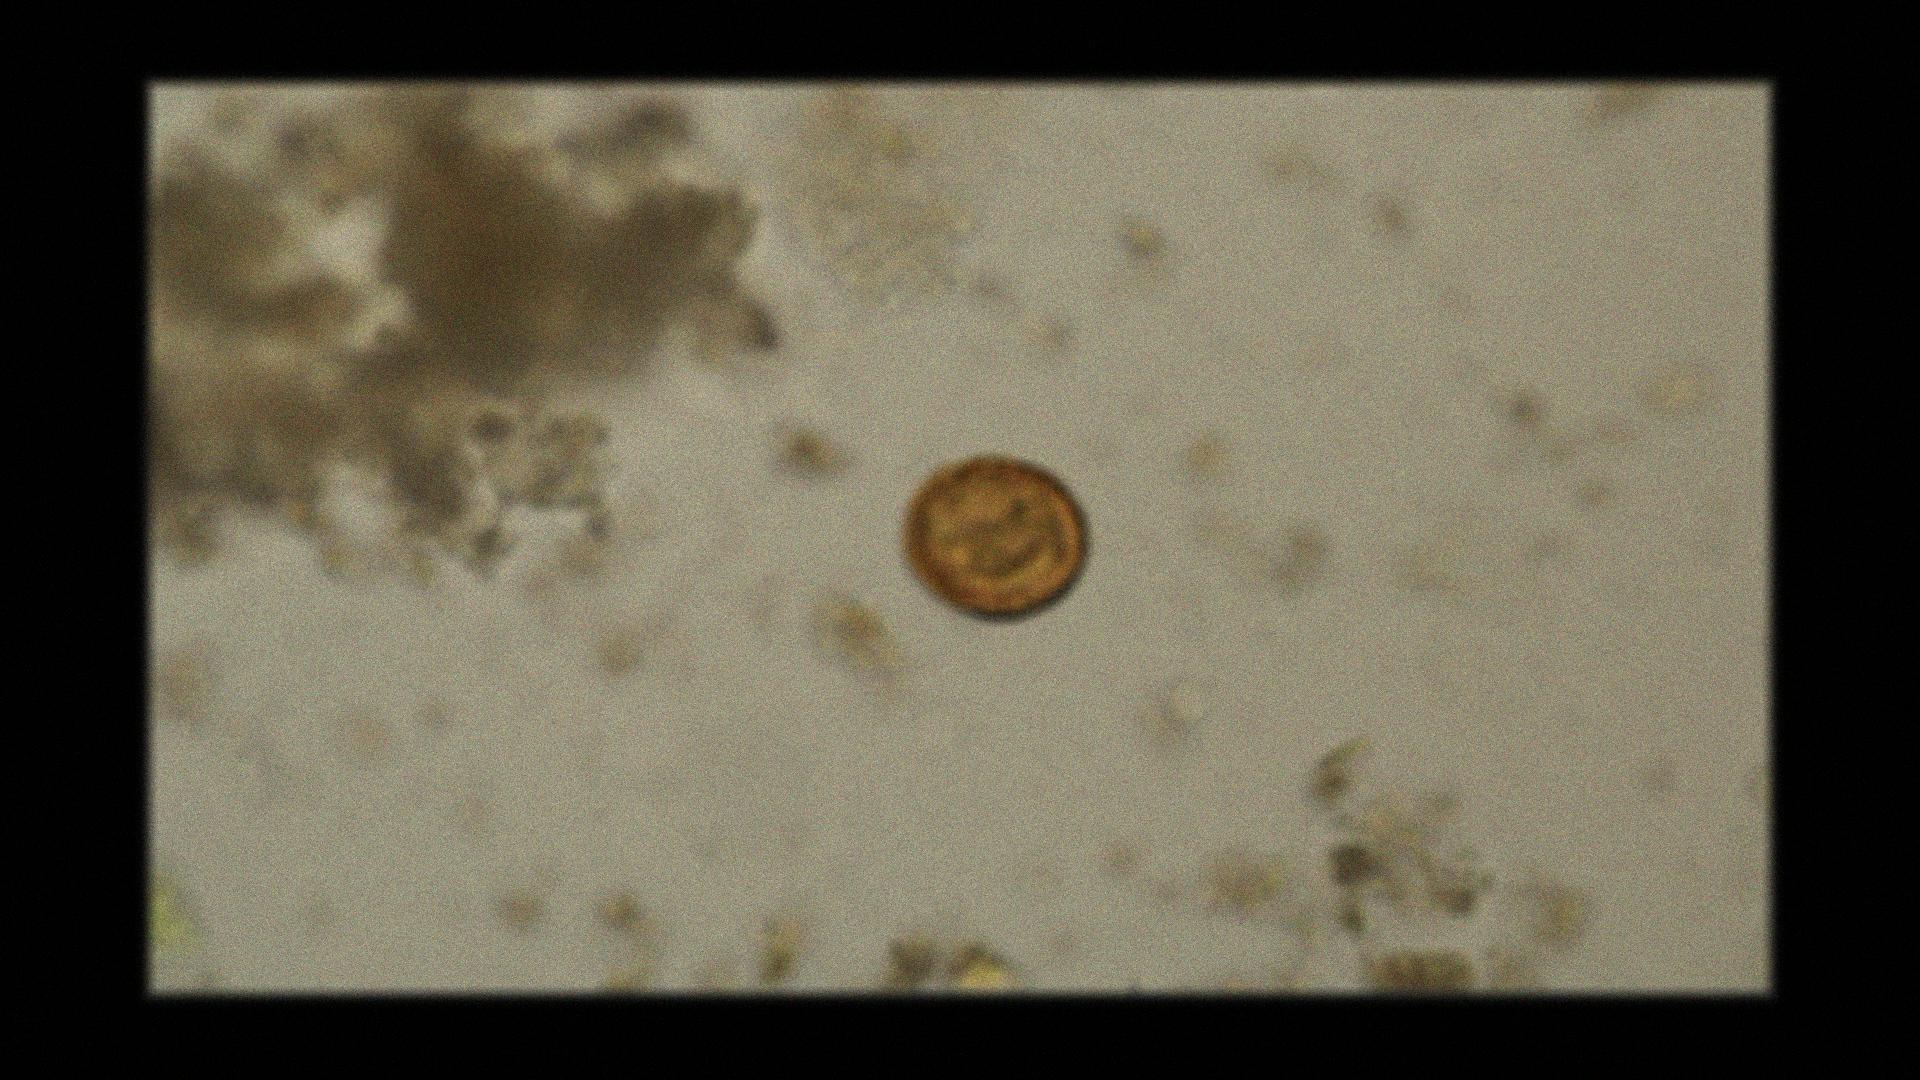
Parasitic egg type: Ascaris lumbricoides